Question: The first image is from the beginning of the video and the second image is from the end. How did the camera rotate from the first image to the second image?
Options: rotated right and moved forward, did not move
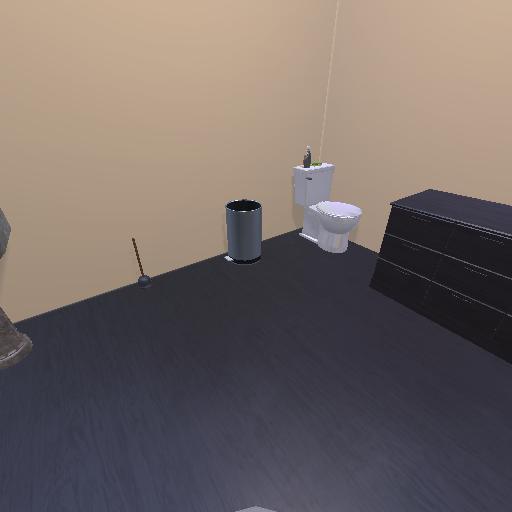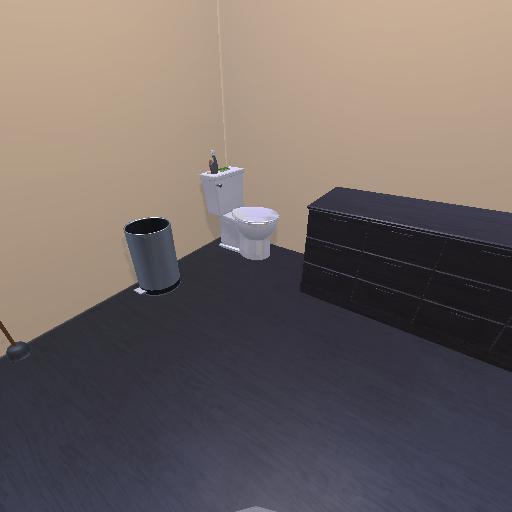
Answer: rotated right and moved forward